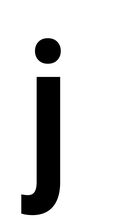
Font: Roboto_Condensed_SemiBold